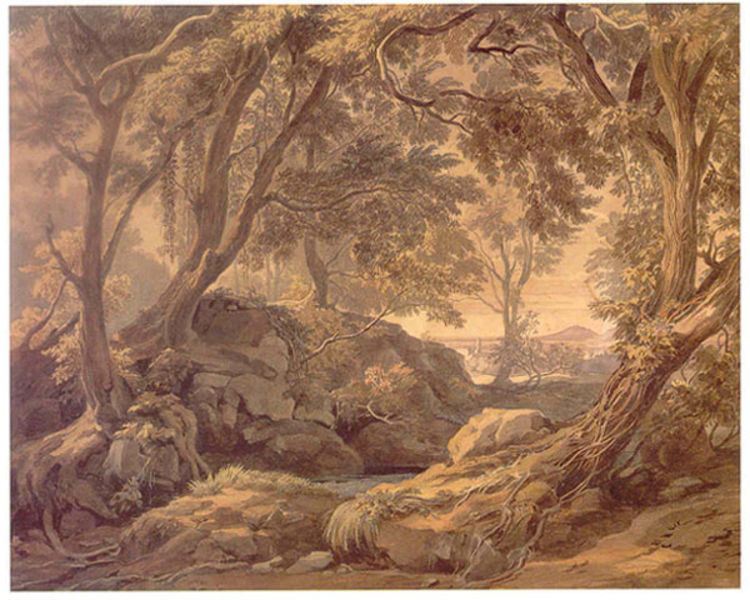
Titel: Waldlandschaft mit Blick auf Olevano und den Monte Cavo
Künstler: Johann Wilhelm Schirmer
Standort: Karlsruhe
Institution: Staatliche Kunsthalle Karlsruhe
Schlagwörter: baum, berg, blau, blätter, dunkel, felsen, gemälde, himmel, laub, schatten, wasser, wolken, aquarell, bäume, fluss, gelb, grün, landschaft, ocker, sand, see, teich, ufer, äste, abend, bewegung, braun, grau, hell, hintergrund, licht, orange, pastell, schwarz, stroh, weiss, zeichnung, ausblick, gras, rot, tiere, weg, wiese, beige, malerei, alt, stein, steine, bild, ast, bach, baumstamm, ebene, erde, horizont, hügel, natur, sonnenaufgang, stamm, strauch, wind, büsche, gebüsch, hütte, pfad, sonne, boden, land, blatt, höhle, rosa, schräg, schön, tal, wald, turm, ranken, farbig, ort, studie, trocken, berge, fels, gebirge, sonnenlicht, wüste, dorf, grafik, graphik, nebel, sonnenuntergang, landschaftsmalerei, monochrom, herbst, sepia, stille, romantik, querformat, stämme, abendrot, ton in ton, spitzweg, vulkan, wurzel, erdfarben, zweig, bergspitze, draußen, lichtung, würzel, radierung, nd, staub, laubbaum, niederländisch, kunst, wurzeln, freiheit, karg, blattwerk, sonnenstrahlen, rötlich, wildnis, eiche, wolkne, knorrig, verblauung, holländisch, wal, felsenlandschaft, kraut, hohlweg, waldweg, wurzelwerk, moss, friede, quelle, umgebung, italienisch, steien, böume, schlingpflanzen, dunstig, ber, steinee, berg im hintergrund, haim, 19. jahrhundert, eg, 18. jahrhundert, #himmel, #berg, #steine, krüppeleiche, sonnenaufgan, natur wald, laiub